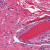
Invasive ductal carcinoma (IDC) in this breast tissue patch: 0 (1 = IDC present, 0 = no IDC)